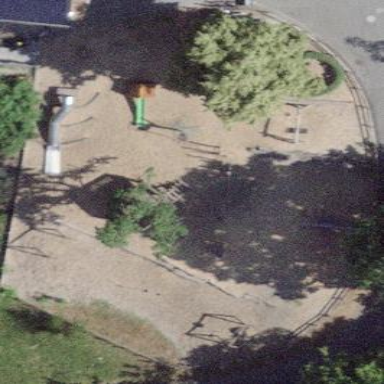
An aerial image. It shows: Playground area for leisure land.